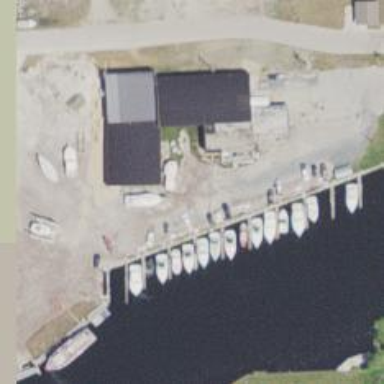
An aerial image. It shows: Marina on leisure land.